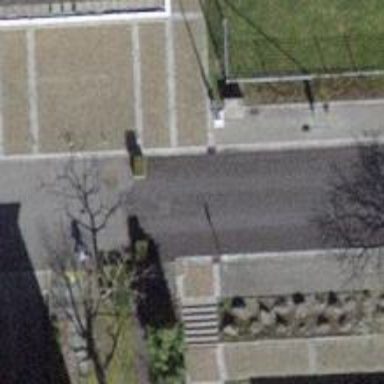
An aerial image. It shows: Rising bollard.